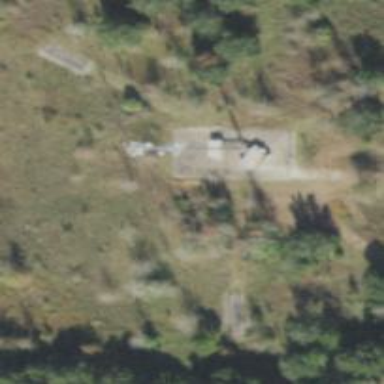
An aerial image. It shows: Communication mast tower.